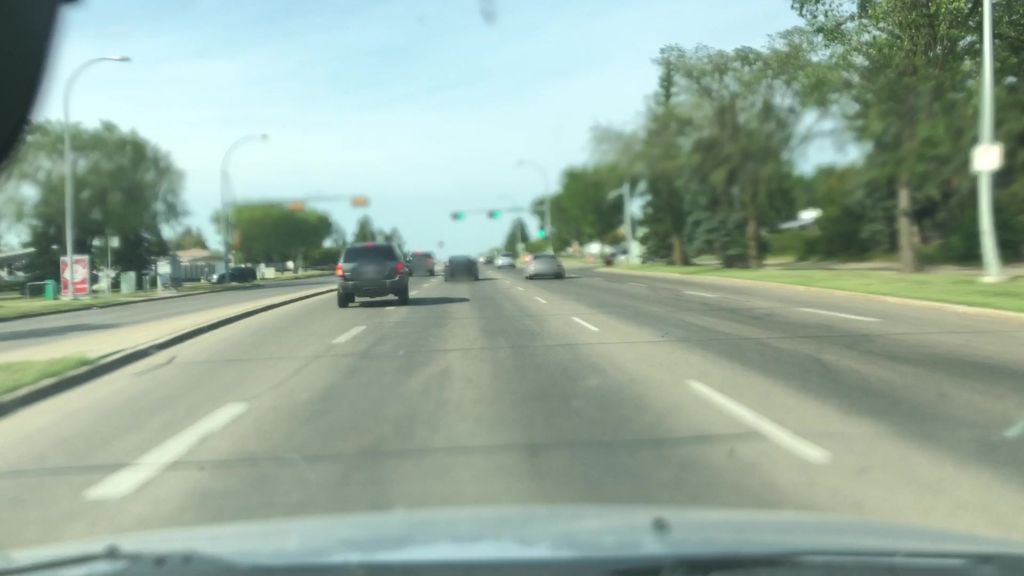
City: edmonton